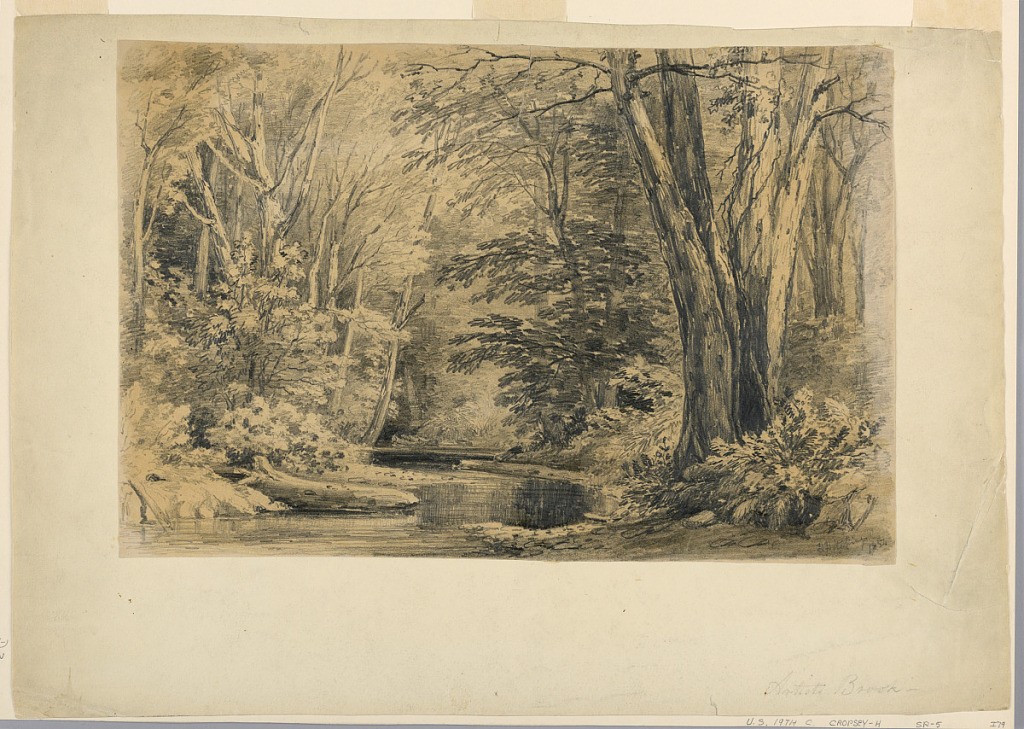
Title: Artist's Brook
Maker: Henry Hitchings, American, d. 1902
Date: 1854
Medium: Graphite on tan wove paper, laid down
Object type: Drawing
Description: A brook slopes through wooded banks.